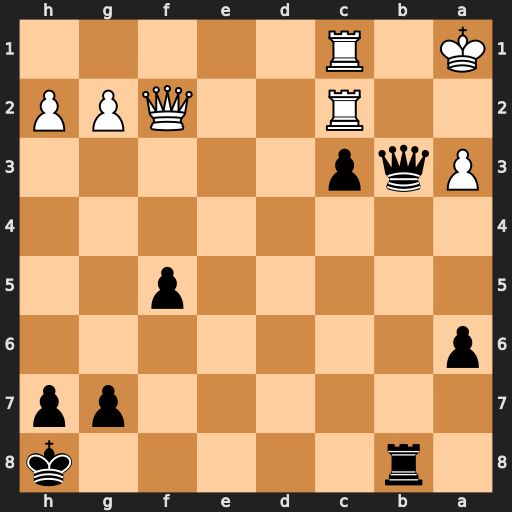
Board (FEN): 1r5k/6pp/p7/5p2/8/Pqp5/2R2QPP/K1R5
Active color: b
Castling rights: -
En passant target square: -
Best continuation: Qxa3+ Ra2 Qxc1#